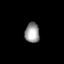
Tissue: prostate
Cell type: T cells
Senescence score: 0.3608
Nuclear area (px): 286
Mean DAPI intensity: 154.056